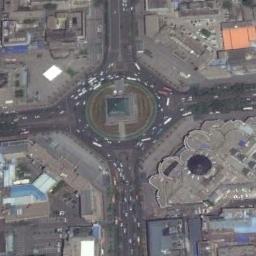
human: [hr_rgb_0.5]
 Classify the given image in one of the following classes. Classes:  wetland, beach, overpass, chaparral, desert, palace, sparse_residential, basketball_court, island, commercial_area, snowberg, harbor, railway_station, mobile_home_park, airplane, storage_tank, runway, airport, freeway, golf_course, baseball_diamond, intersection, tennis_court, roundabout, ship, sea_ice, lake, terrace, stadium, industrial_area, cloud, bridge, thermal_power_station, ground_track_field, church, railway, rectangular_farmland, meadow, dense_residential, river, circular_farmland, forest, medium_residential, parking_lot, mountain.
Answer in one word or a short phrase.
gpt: roundabout